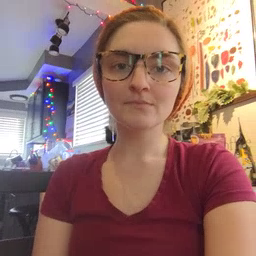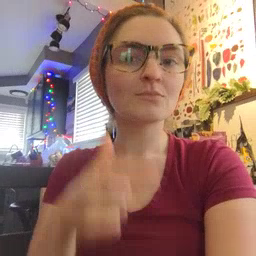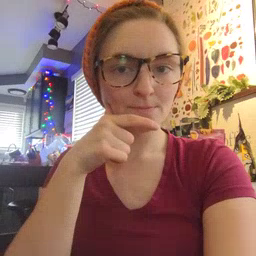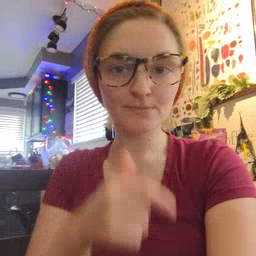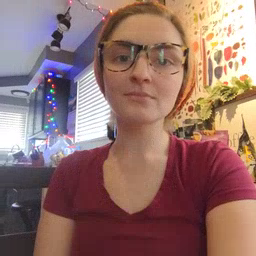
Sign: radio